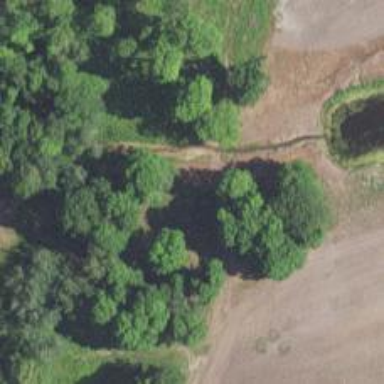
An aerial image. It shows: Abandoned railway with historical significance.